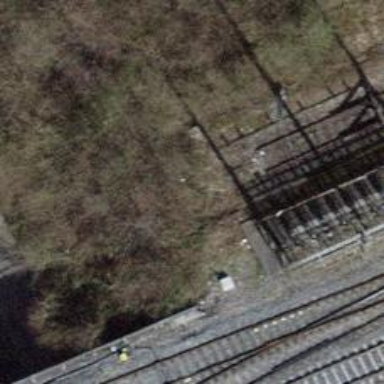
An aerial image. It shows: Railway buffer stop.